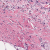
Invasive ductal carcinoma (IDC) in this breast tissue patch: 0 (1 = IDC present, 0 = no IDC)